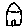
Label: house